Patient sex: F
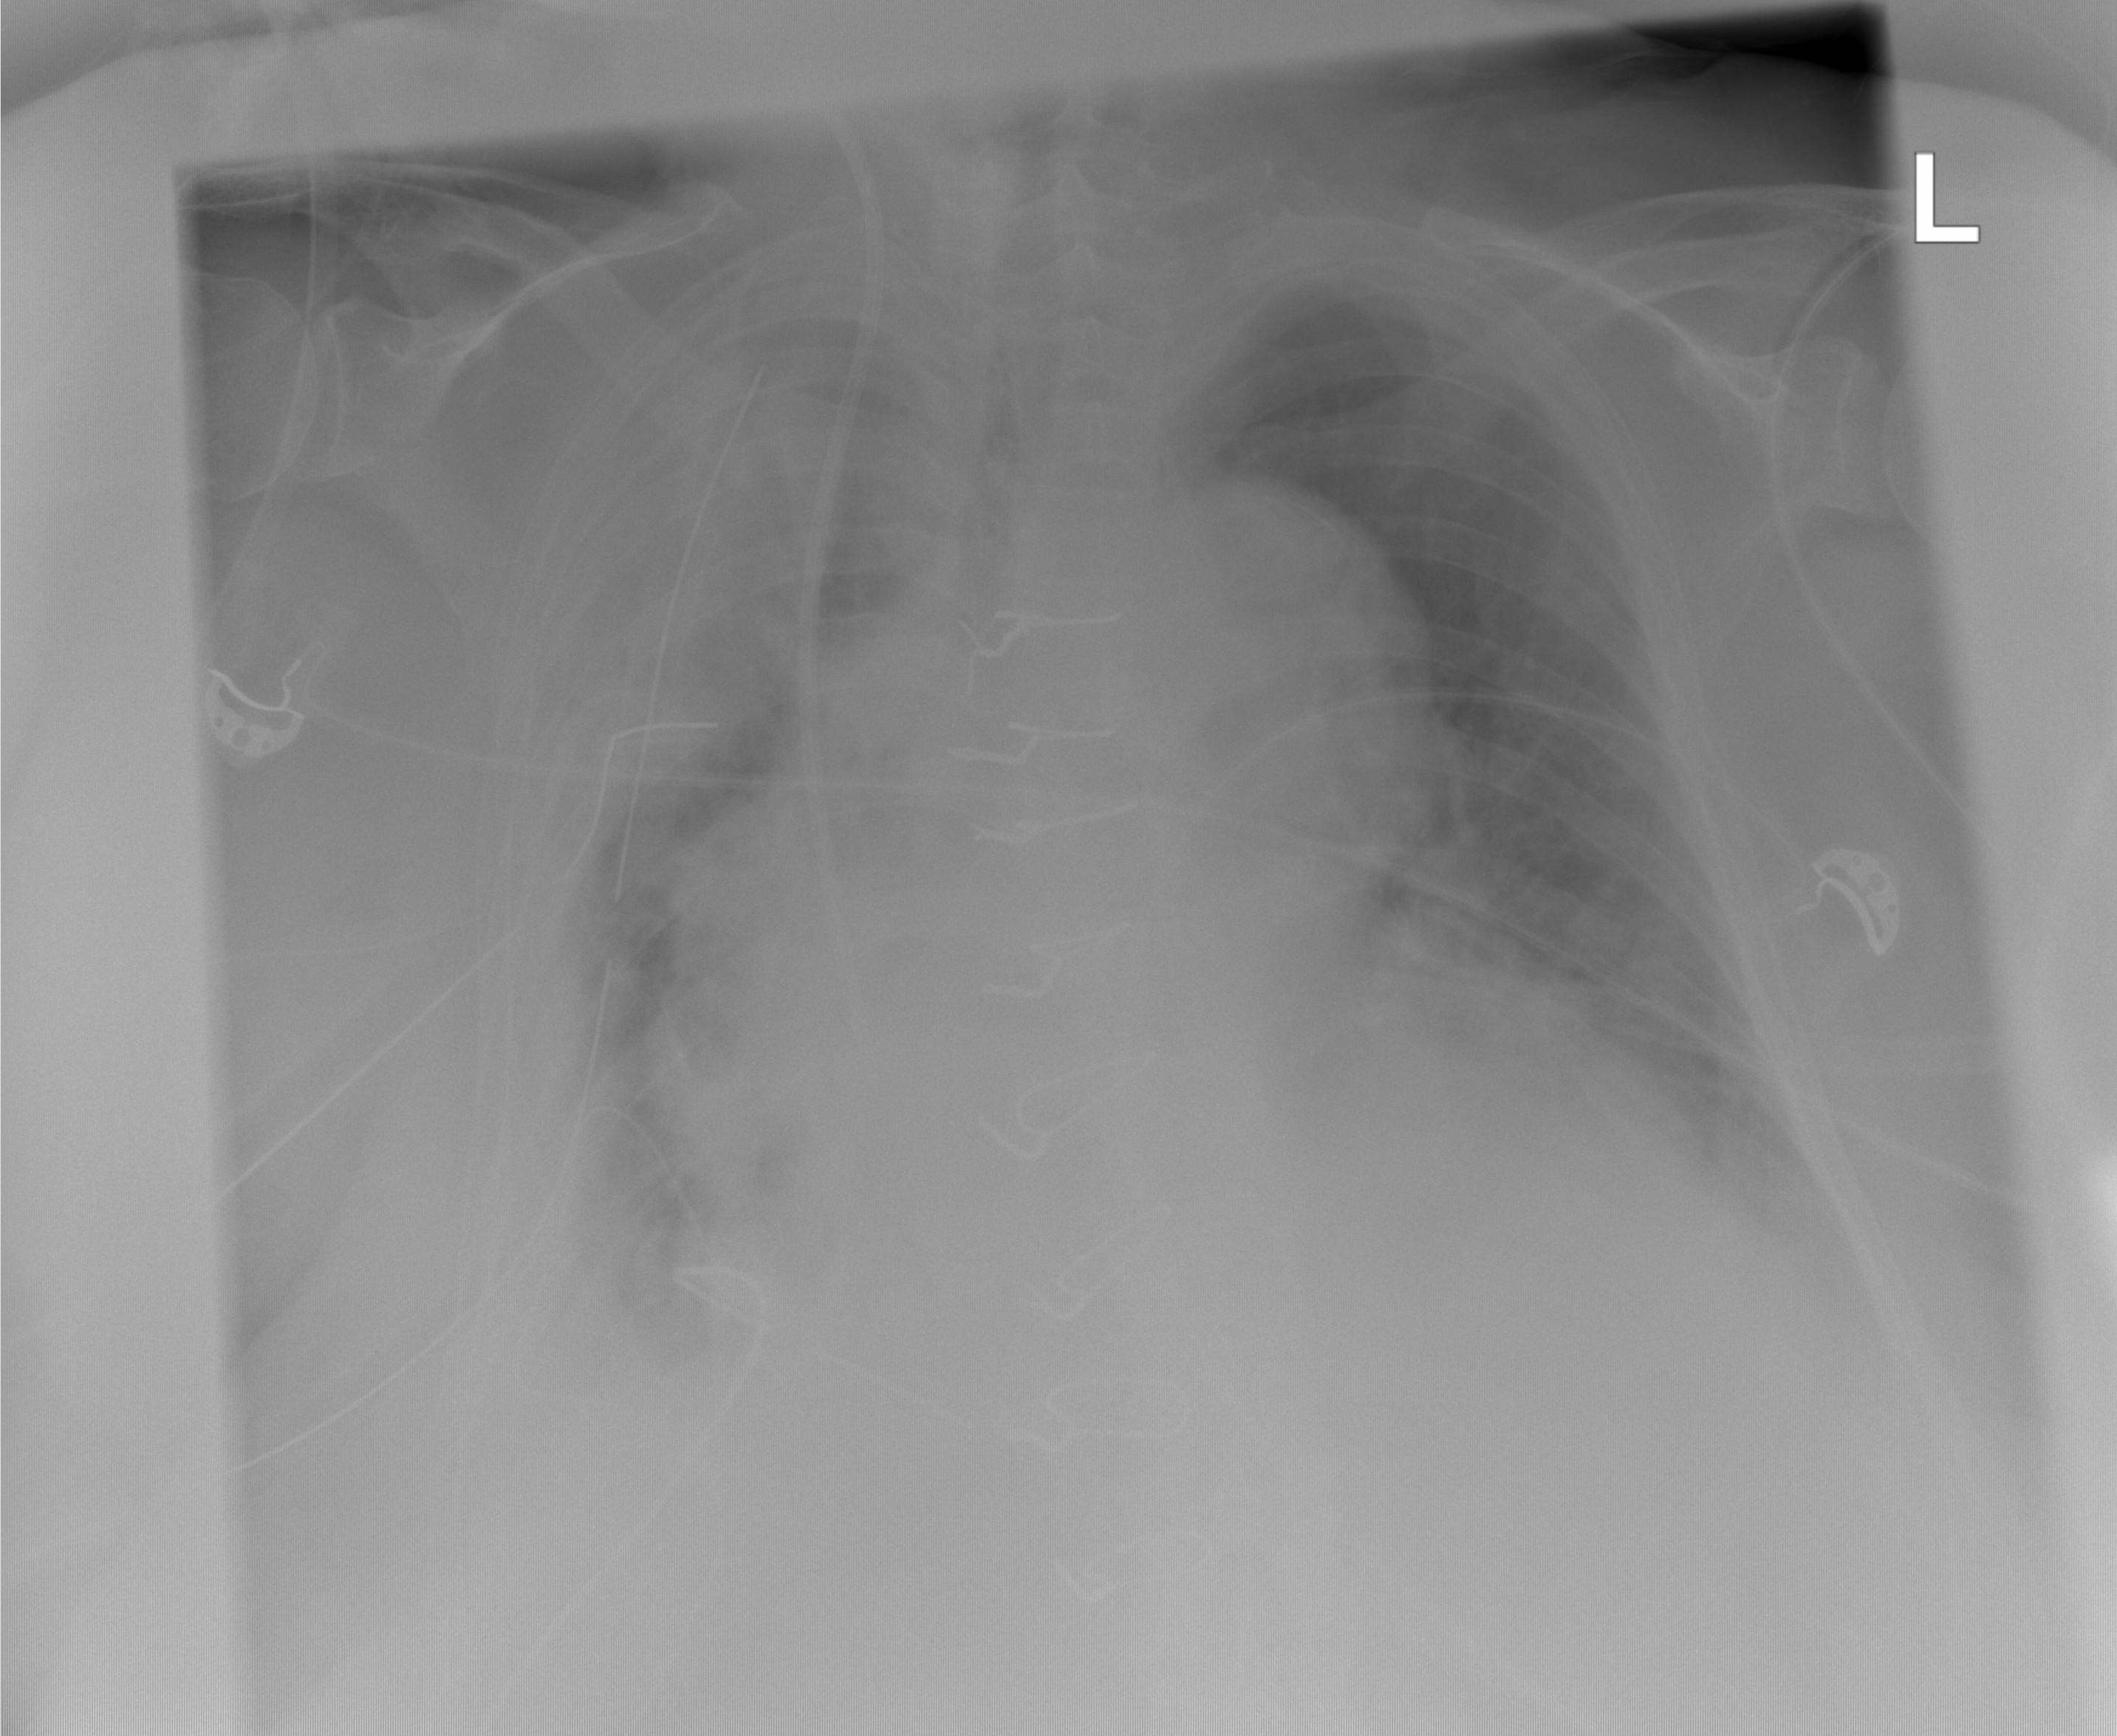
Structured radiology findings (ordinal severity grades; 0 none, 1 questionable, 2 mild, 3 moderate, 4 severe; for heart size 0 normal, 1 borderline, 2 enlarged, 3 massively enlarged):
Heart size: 0
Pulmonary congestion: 0
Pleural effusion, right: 3
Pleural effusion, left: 2
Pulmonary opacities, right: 2
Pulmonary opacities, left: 0
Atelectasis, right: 3
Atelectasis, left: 1